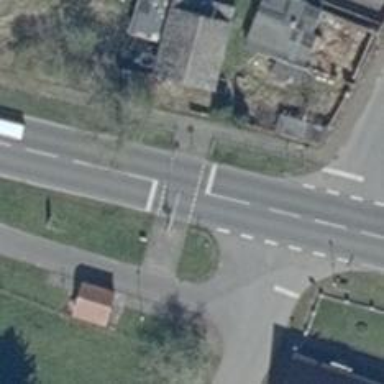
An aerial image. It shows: Crossing with traffic signals.